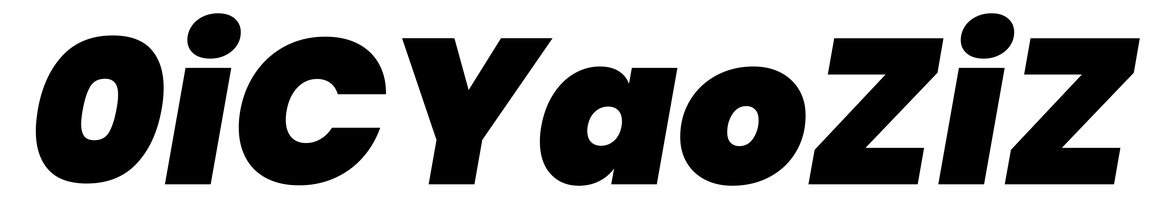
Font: Poppins-BlackItalic